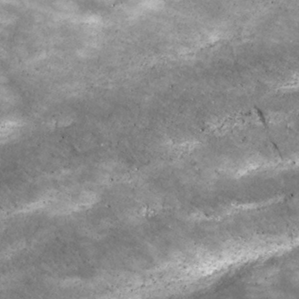
Label: non_frost